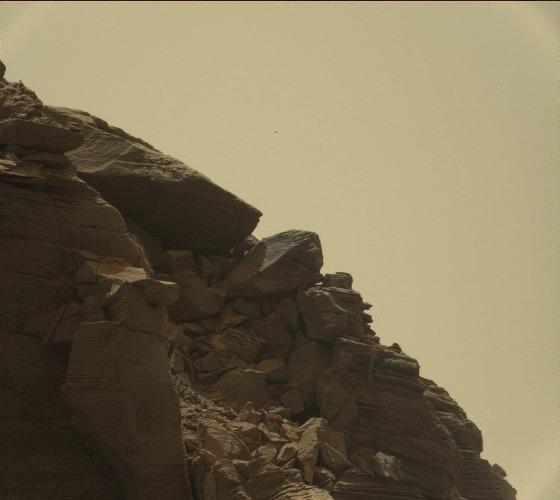
Terrain classes present: Bedrock, Sky / Distant Mountains